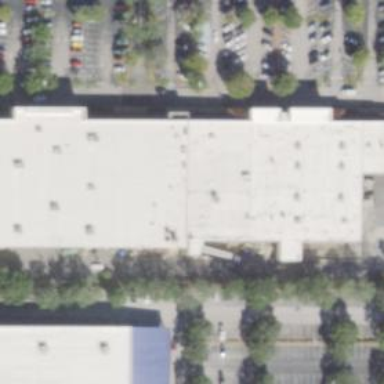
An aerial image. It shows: Retail building.